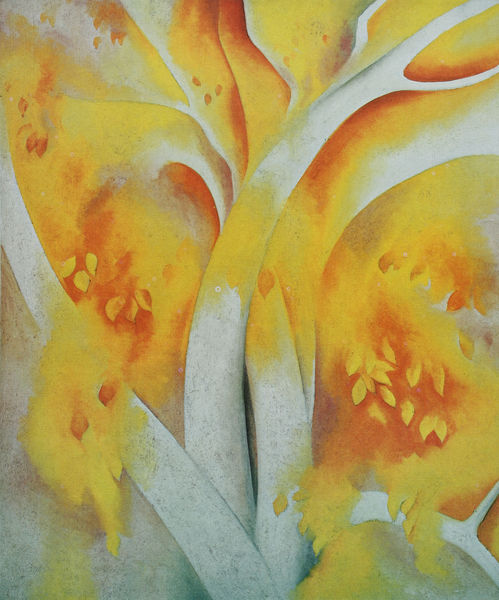
Titel: White Birch
Künstler: Georgia O'Keeffe
Institution: Privatsammlung
Schlagwörter: baum, blau, blätter, laub, schatten, weiß, baumstämme, bäume, gelb, äste, ausschnitt, blume, blumen, grau, hell, licht, orange, rot, ast, baumstamm, stamm, zweige, blatt, pflanze, pflanzen, krone, wald, farbig, abstrakt, fläche, modern, farbe, herbst, stämme, floral, baumkrone, abstraktion, weich, farbigkeit, keeffe, o'eeffe, georgia o'eeffe, georgia o keeffe, hdhaskj